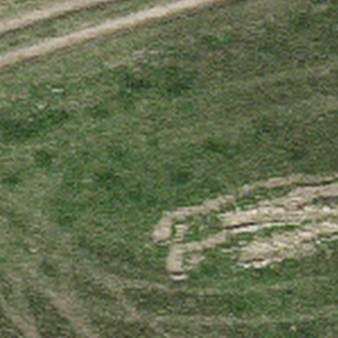
Label: other